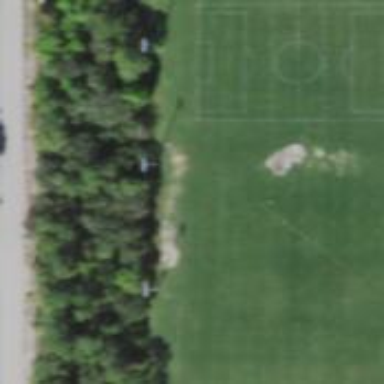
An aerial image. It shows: Soccer pitch for leisureland activities.